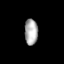
Tissue: lung
Cell type: Endothelial cells
Senescence score: 0.5512
Nuclear area (px): 334
Mean DAPI intensity: 173.183